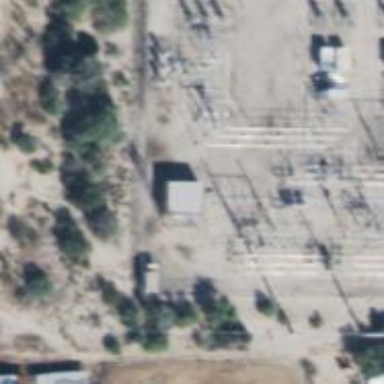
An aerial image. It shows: Switch for power supply.